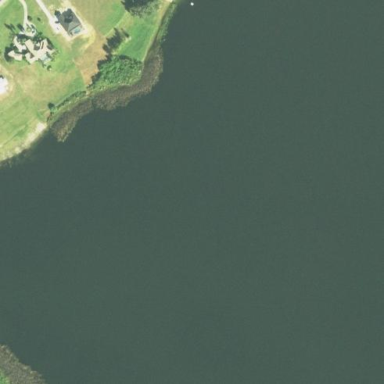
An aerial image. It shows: Lake with natural water.